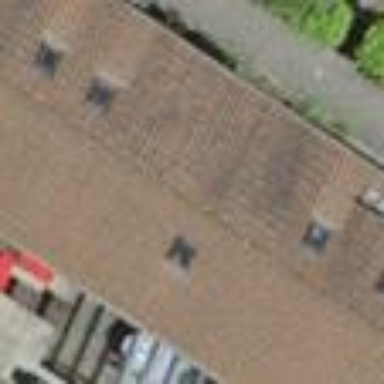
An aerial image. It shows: Terrace building.